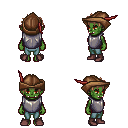
a pixel art fantasy rpg character, female body template, orc, green skin, steel chest armor, teal pants, light blonde bedhead hairstyle, leather cap, maroon shoes, four views (front, back, left, right), 2x2 character sprite sheet, small pixel art, hard edges, no anti-aliasing